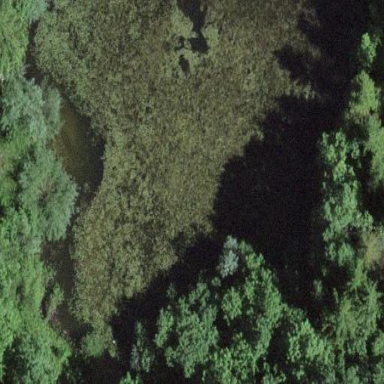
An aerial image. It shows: Wetland area dominated by reedbeds.